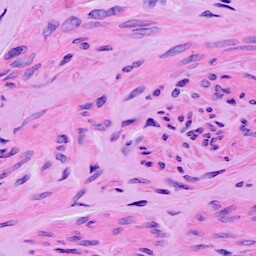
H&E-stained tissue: Ovarian